Question: I want my spinner to look like this
Only the topmost header should have image and text. Remaining drop down should have text only.
Can anyone help me in making this.
I my xml file
'''
<Spinner android:id="@+id/spinner1"
android:layout_width="200dp"
android:layout_height="50dp"
android:layout_alignParentLeft="true"
android:layout_below="@id/view"
android:layout_marginLeft="35dp"
android:layout_marginTop="20dp"
android:background="@drawable/grey_btn"
android:popupBackground="@drawable/drop_down_background"
android:spinnerMode="dropdown" />
'''
and then
'''
ArrayAdapter<String> adapter1 = new ArrayAdapter<String>(mContext, R.drawable.spinner_text,R.id.customtextview,arr1); adapter1.setDropDownViewResource(R.drawable.drop_down); s1.setAdapter(adapter1);
'''
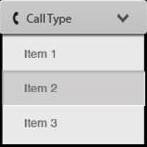
Answer: You should have both a getView and getDropDownView in the adapter. In that way you could specify different looks on the selected item and the rest of the list.
in getView:
'''
textView = (TextView) convertView.findViewById(R.id.spinner_item_text);
imageView = (ImageView) convertView.findViewById(R.id.spinner_item_image);
textView.setVisibility(ImageView.VISIBLE);
imageView.setVisibility(ImageView.VISIBLE);
'''
in getDropDownView:
'''
textView = (TextView) convertView.findViewById(R.id.spinner_item_text);
imageView = (ImageView) convertView.findViewById(R.id.spinner_item_image);
textView.setVisibility(ImageView.VISIBLE);
imageView.setVisibility(ImageView.INVISIBLE);
'''